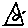
Label: triangle